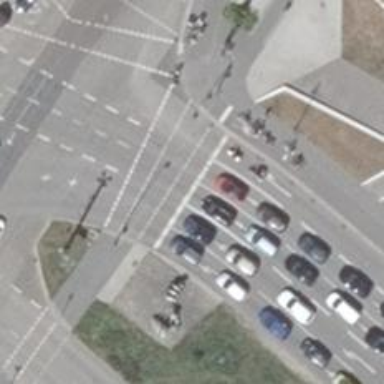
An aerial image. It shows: Road with traffic signals managed by signal. The traffic is monitored by traffic surveillance.